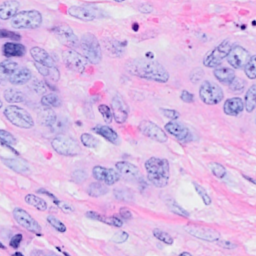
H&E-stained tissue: Breast